Brain MRI, t1w sequence, axial 2D slice.
Patient: age 26, sex F, weight 90 kg, height 1.9 m
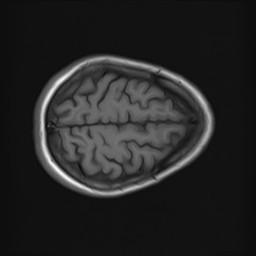